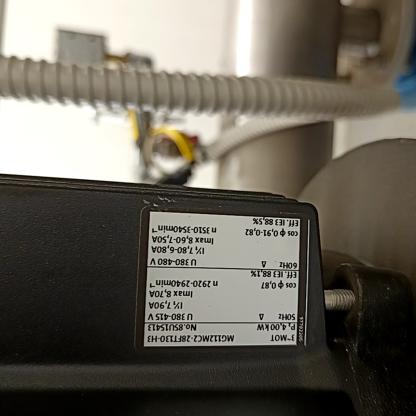
Klasa: tabliczka-znamionowa